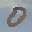
Label: 0